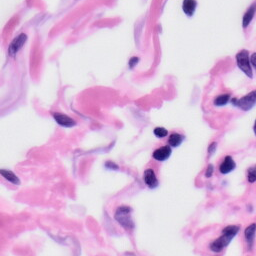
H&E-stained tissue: Skin